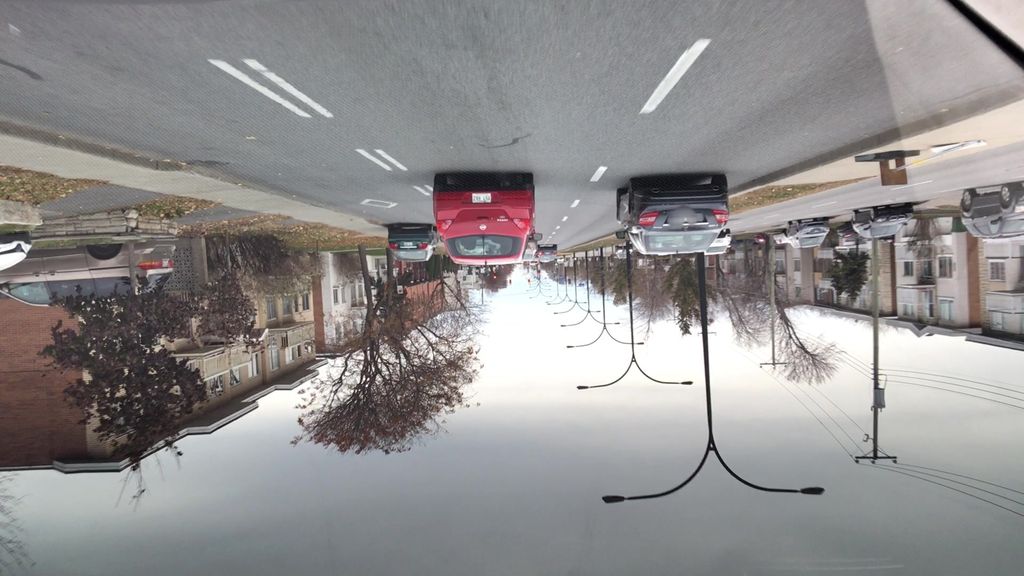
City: montreal